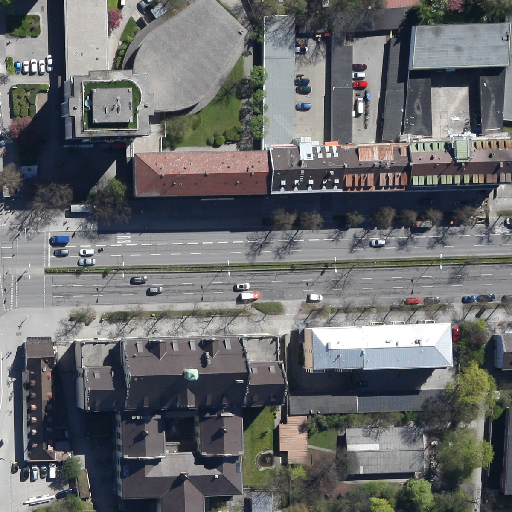
Referring expression: van